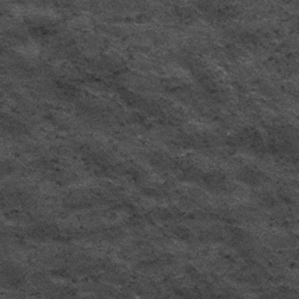
Label: frost